Current action and preconditions to check: path_clear

Your task: For each precondition in the list above, predict whether it will hold at this action.

Consider the current scene as observed from the mobile robot's camera, and analyze the predicted future states of all dynamic agents (e.g., people, animals, vehicles, or any moving entities) within the NEXT SECOND.

IMPORTANT: Only answer "very likely" if you are absolutely certain—based on strong, clear evidence—that a dynamic agent will violate the precondition in the predicted future state. Do NOT answer "very likely" for unlikely, ambiguous, or low-probability risks.

Ask yourself for each precondition: Is there a high probability, with clear and convincing evidence, that the predicted future states of any dynamic agent will interfere with the predicted future state of the currently executing action within the NEXT SECOND, causing that precondition to fail?

Assess the risk level based on these predictions. Use "likely" or "very likely" if motions create a clear risk of interference.

Use "neutral" or "improbable" if agents are nearby but their predicted paths are clearly diverging or non-conflicting.

Failure Risk Categories: "very improbable", "improbable", "neutral", "likely", "very likely"

Answer Format: Output ONLY the probability_of_failure value from these categories: "very improbable", "improbable", "neutral", "likely", "very likely"

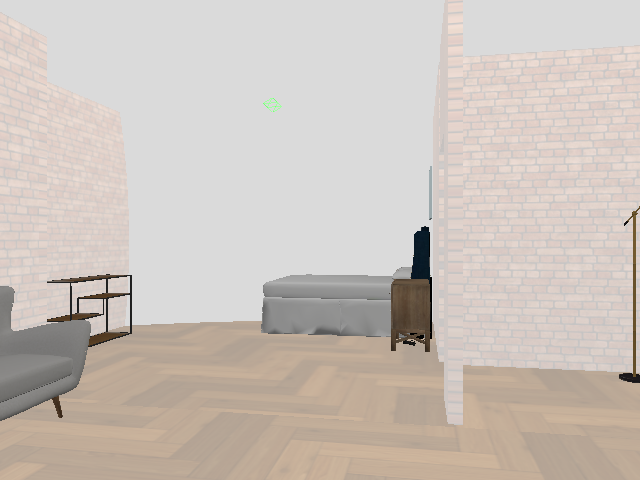

Answer: very improbable